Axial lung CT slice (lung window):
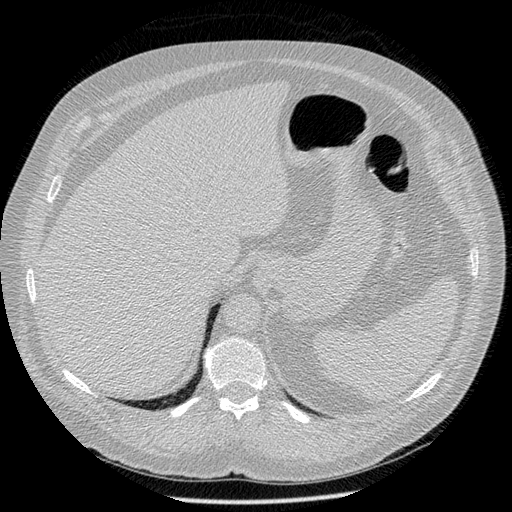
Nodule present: no